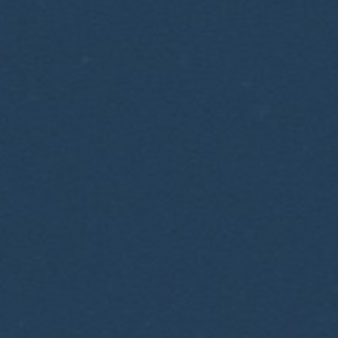
Label: other